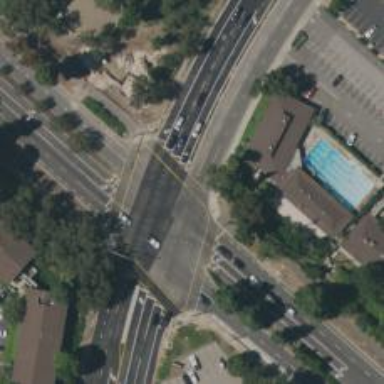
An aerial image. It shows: Marked road crossing.